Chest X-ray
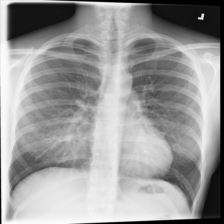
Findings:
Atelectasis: negative
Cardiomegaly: negative
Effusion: negative
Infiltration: negative
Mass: negative
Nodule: negative
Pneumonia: negative
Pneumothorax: negative
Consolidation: negative
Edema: negative
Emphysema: negative
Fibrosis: negative
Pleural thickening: negative
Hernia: negative